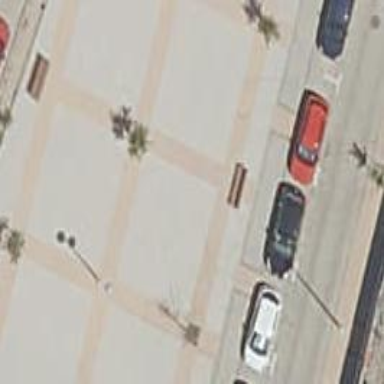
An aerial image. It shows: Bench.